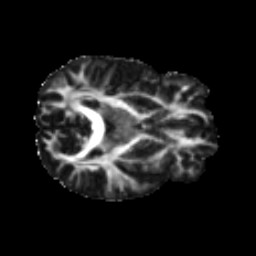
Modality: FA
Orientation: axial
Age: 25
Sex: male
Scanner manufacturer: ge
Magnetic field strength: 3 T
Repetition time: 7.8 s
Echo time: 0.061 s